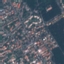
Land use / land cover: Residential